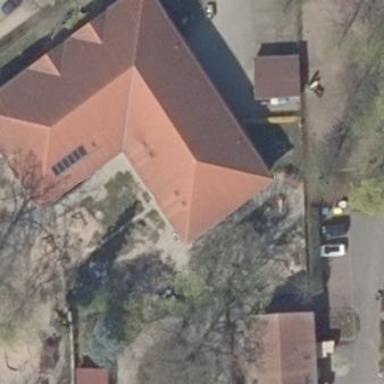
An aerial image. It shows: Kindergarten.